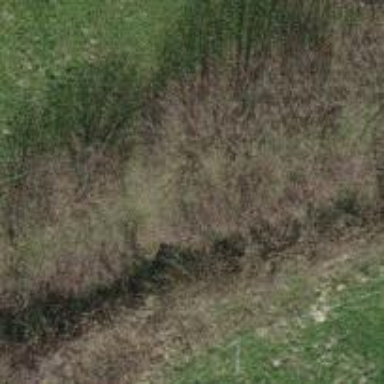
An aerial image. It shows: Grass track with grade5 tracktype.